Question: I'm a student programmer and I am using Qt to build a GUI application. I'm trying to ensure that some check boxes are checked in order to proceed. These check boxes enable or disable the group box itself and are part of the QGroupBox class. Accepted combinations could be either or both. The problem I am running into is getting the boolean value(at least that's what I think it is) from the QGroupBox member function QGroupBox::setChecked(bool) and use it to determine whether or not to display an error message. I have tried several methods and reference Qts documentation hoping for a good example. Because the QGroupBox I'm trying to use is a member of my ui class I tried creating a new instance of QGroupBox and setting it to the values of the ui. Then; using an if statement, find out whether or not the boxes are check or not. Here's my code for this:
'''
QGroupBox activeParticleInjection = ui->groupBoxParticleInjection;
QGroupBox activeFluidInjection = ui->groupBoxFluidInjection;
if (activeParticleInjection::setChecked(false) && activeFluidInjection(false));
{
QMessageBox noInjectionSelectedError;
noInjectionSelectedError.setText("Error: No injection type selected");
noInjectionSelectedError.exec();
}
else
{
transData.particleInjectionActive = activeParticleInjection::setChecked();
transData.fluidInjectionActive = activeFluidInjection::setChecked();
'''

This doesn't work; starting with the way I'm trying to pass the Ui properties to the new instance of QGroupBox. I know that is question is relatively generic question but I tried passing the ui checkbox directly and that caused even more issues. I looked through the documentation and that led me to the way im trying to do it know; with no luck. I was hoping for some feedback on a better method of handling QGroupBox. Being a student sometimes its hard to see the answer especially when dealing with such unique members as the ones put together in QT.
Prior to changes I was using this method to build this process; and I received errors for the way my if parameters were setup. Compile error was : no matching function for call to 'QGroupBox::isChecked(bool)'
'''
if (ui->groupBoxFluidInjection->isChecked(false) && ui->groupBoxParticleInjection->isChecked(false));
{
QMessageBox noInjectionSelectedError;
noInjectionSelectedError.setText("Error: No injection type selected");
noInjectionSelectedError.exec();
}
else
{
transData.particleInjectionActive = ui->groupBoxParticleInjection->isChecked();
transData.fluidInjectionActive = ui->groupBoxFluidInjection->isChecked();
}
'''
I have been using these sites for most help:
<URL>
<URL>
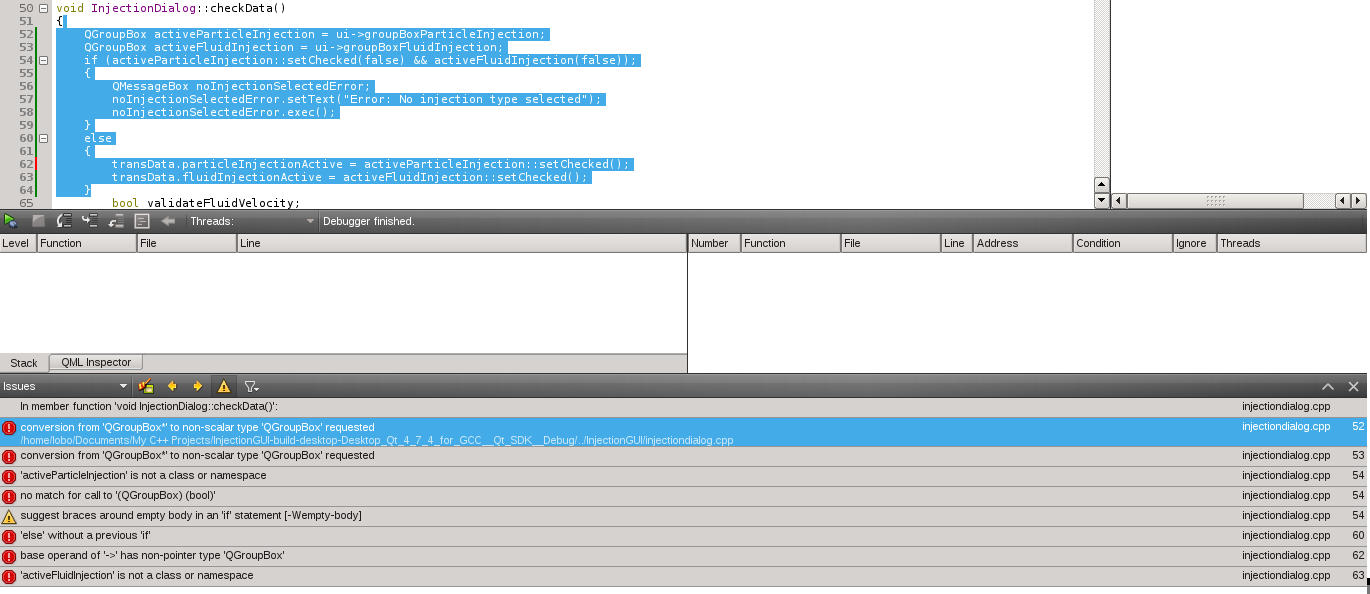
Answer: You're mixing several things:
- - -
Your code snippet cleansed:
'''
QGroupBox* activeParticleInjection = ui->groupBoxParticleInjection;
QGroupBox* activeFluidInjection = ui->groupBoxFluidInjection;
if (!activeParticleInjection->isChecked() && !activeFluidInjection->isChecked())
{
QMessageBox::critical(this, tr("Error"), tr("No injection type selected"));
}
else
{
transData.particleInjectionActive = activeParticleInjection->isChecked();
transData.fluidInjectionActive = activeFluidInjection->isChecked();
}
'''